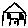
Label: house